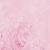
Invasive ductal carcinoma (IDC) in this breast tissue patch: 0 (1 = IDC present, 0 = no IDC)